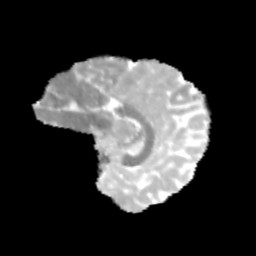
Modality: MD
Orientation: sagittal
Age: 11
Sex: female
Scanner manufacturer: siemens
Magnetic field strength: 3 T
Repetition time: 3.8 s
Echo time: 0.07 s